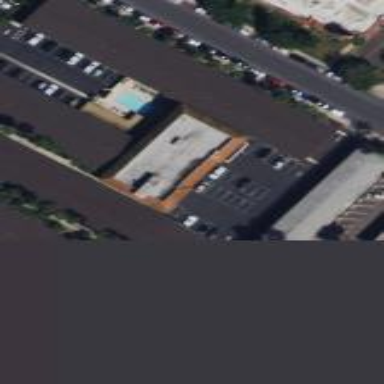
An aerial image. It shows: Hotel building.